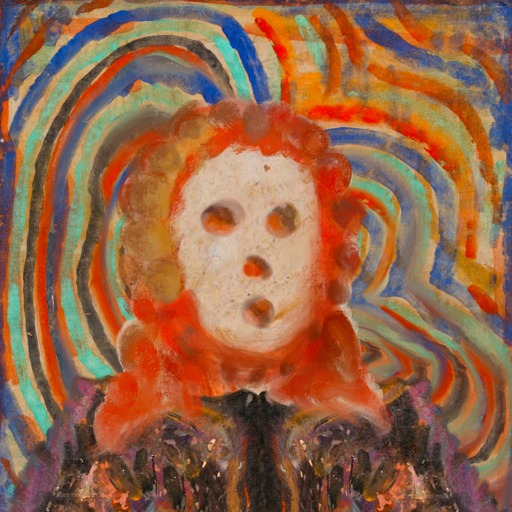
Background: Sisters, Head And Neck Front: Rupkatha, Face Front: Rupkatha, Bust: Gypsy_Queen, Hair Front: Rupkatha, Head Accessory: Blank, Second Necklace: Blank, Necklace: Blank, Baby: Blank